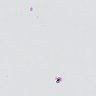
Metastatic tissue present: no